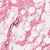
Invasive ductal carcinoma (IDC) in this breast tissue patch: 0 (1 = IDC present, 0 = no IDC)